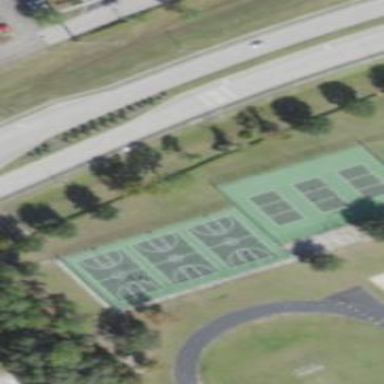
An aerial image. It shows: Basketball court in the leisure land pitch.